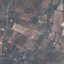
Land use / land cover: PermanentCrop